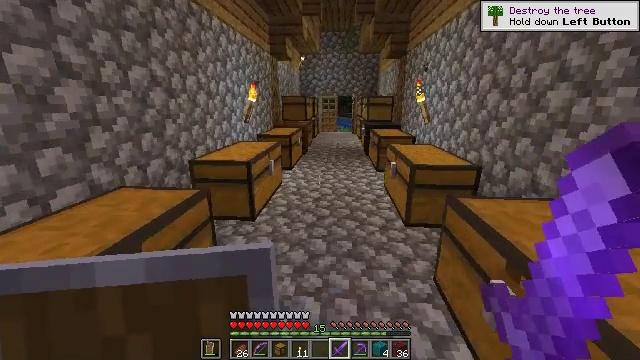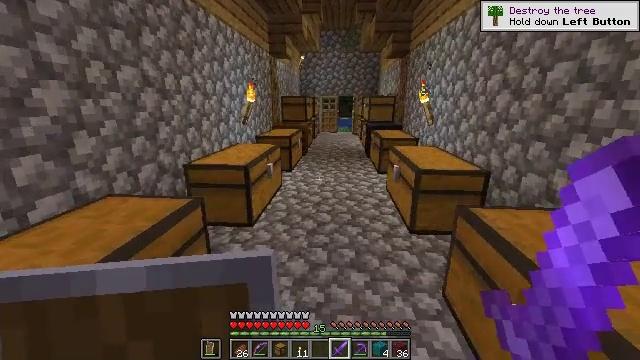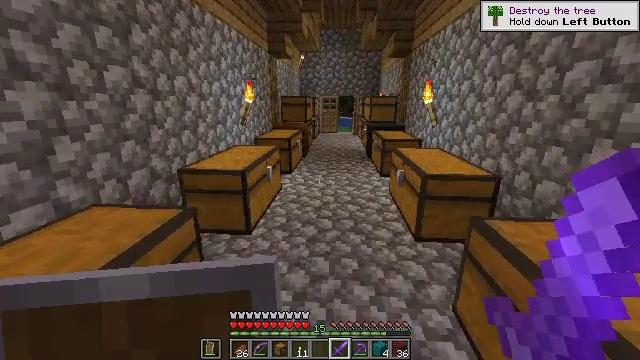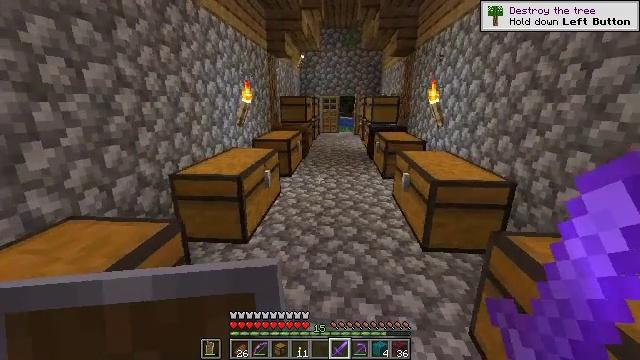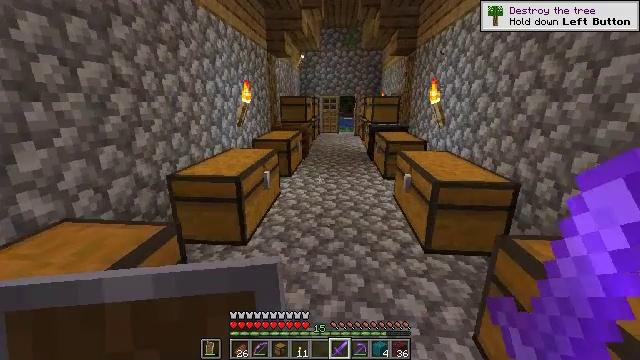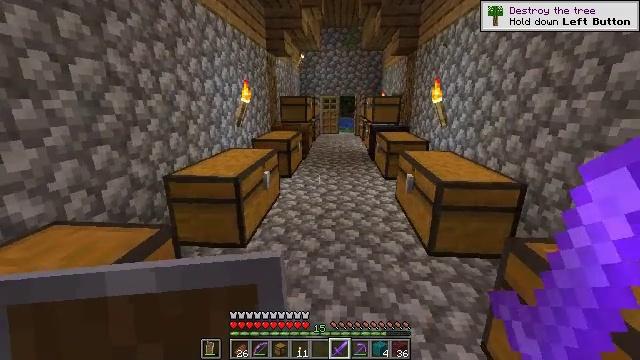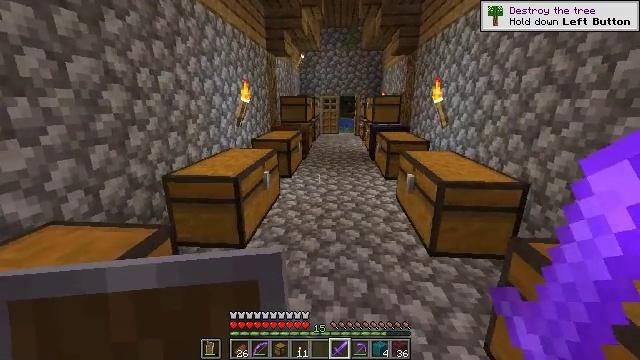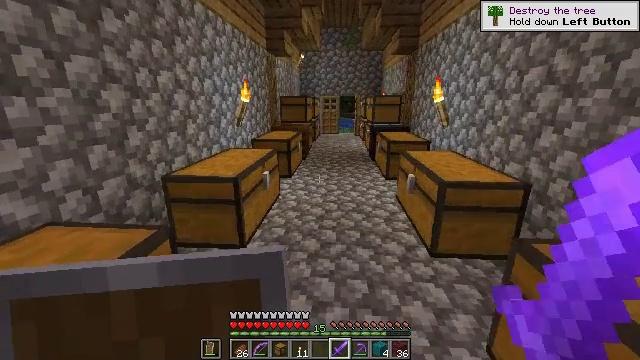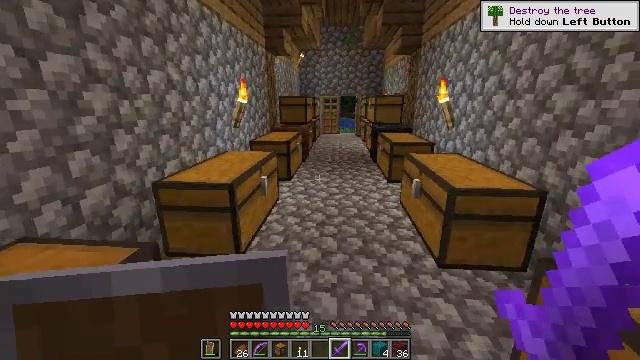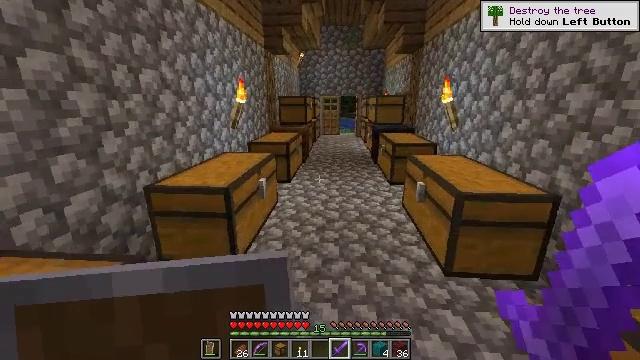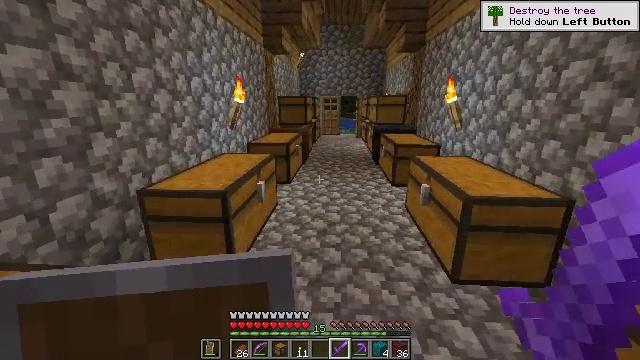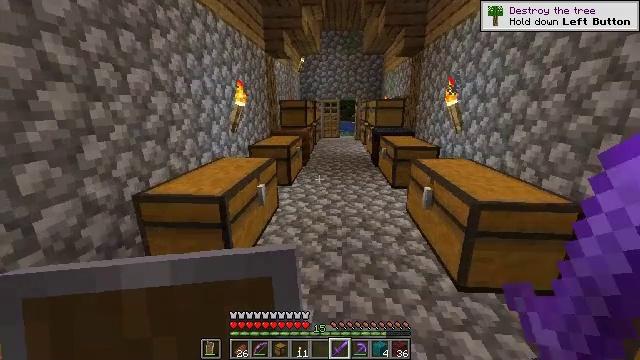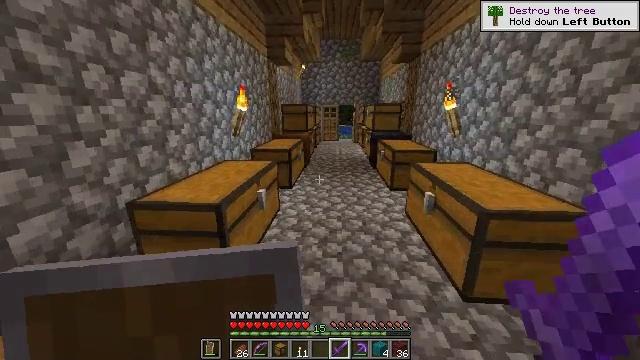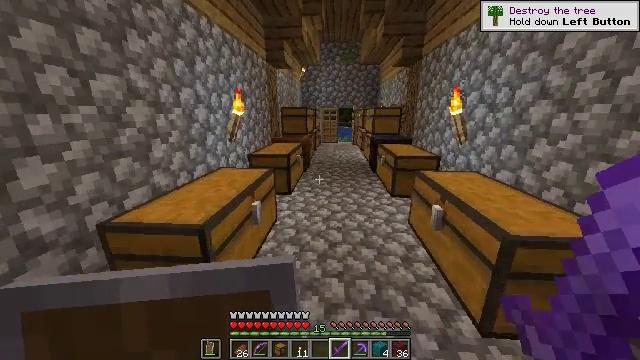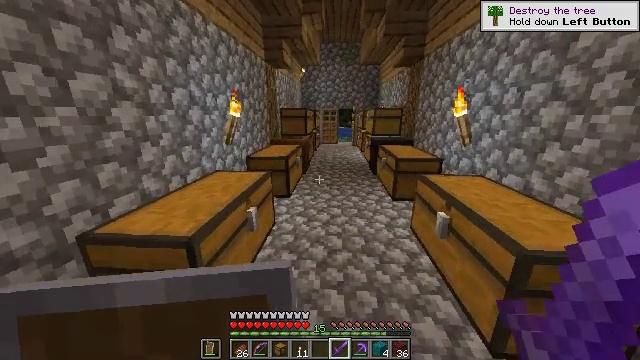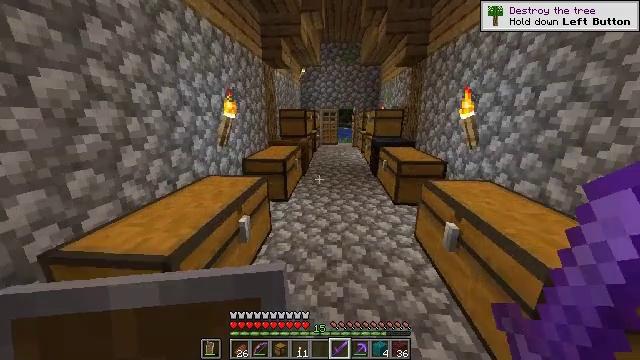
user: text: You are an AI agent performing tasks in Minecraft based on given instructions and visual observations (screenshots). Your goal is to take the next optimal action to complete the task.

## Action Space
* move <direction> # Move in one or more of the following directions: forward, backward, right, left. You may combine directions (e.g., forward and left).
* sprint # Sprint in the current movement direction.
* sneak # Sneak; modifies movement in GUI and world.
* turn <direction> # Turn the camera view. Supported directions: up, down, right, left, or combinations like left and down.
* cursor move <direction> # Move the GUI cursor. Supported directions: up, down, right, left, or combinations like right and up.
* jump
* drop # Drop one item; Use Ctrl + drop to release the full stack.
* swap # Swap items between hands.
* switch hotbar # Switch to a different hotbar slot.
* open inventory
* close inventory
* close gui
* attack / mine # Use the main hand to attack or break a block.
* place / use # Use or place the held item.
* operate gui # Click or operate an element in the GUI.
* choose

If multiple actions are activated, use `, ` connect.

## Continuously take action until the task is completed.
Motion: motion action
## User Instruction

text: Combine blaze powder and ender pearl to create an ender eye.
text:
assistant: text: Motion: move forward
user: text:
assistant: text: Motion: move forward
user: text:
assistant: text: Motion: no_op
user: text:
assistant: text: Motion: no_op
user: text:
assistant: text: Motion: no_op
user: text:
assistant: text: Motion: no_op
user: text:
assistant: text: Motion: move forward
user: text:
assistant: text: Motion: move forward
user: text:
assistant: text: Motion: no_op
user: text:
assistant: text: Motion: move forward
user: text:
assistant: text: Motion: move forward
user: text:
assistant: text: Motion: move forward
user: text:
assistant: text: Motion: move forward
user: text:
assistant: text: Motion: move forward
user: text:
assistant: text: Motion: move forward
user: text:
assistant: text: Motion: move forward
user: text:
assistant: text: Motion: move forward
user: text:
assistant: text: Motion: move forward
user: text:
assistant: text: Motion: move forward
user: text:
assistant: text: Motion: move forward
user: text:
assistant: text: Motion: move forward
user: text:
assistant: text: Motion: move forward
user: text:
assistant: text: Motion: move forward
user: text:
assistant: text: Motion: move forward
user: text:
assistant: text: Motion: move forward
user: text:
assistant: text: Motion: move forward
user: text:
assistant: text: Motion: move forward
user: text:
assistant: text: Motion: move forward
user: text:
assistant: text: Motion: move forward
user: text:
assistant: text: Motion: move forward and move right